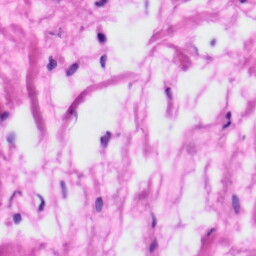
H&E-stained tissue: Tonsil